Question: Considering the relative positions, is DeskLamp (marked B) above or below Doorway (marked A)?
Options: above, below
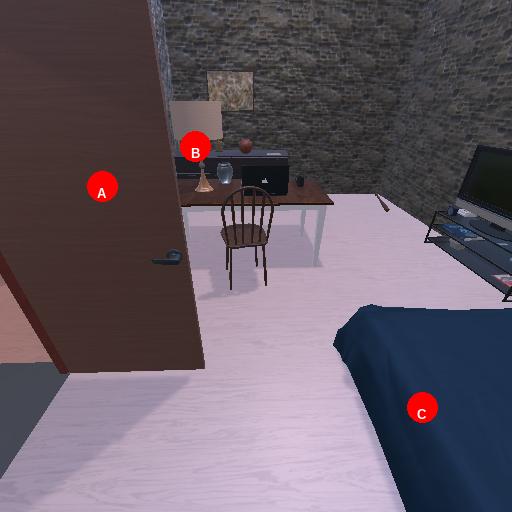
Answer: above